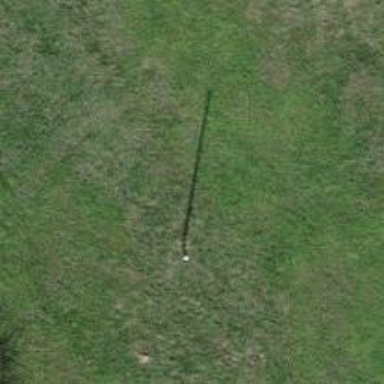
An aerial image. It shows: Power pole.